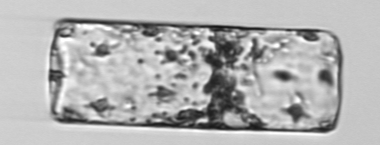
Label: Guinardia_flaccida